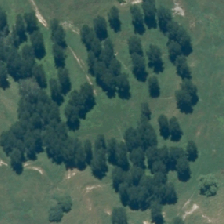
Land cover: deciduous_hardwood